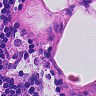
Metastatic tissue present: no